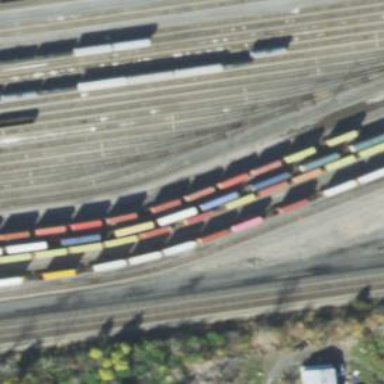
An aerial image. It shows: Railway yard in service.